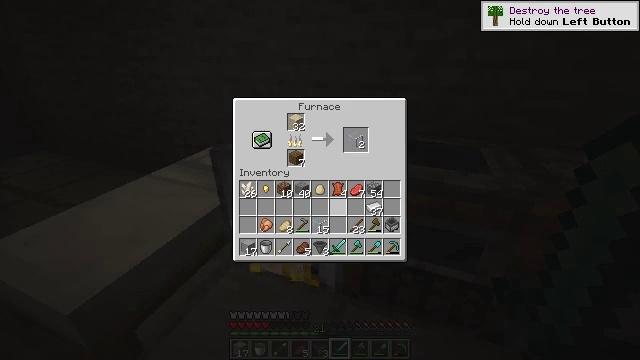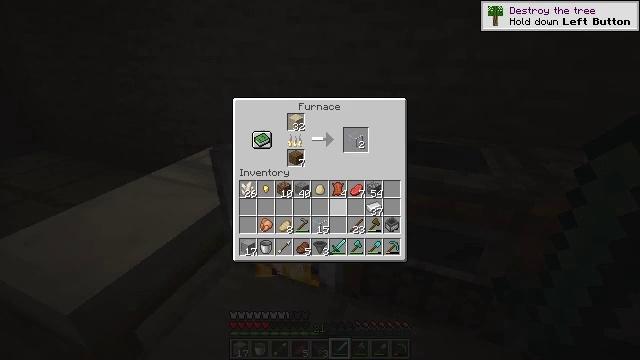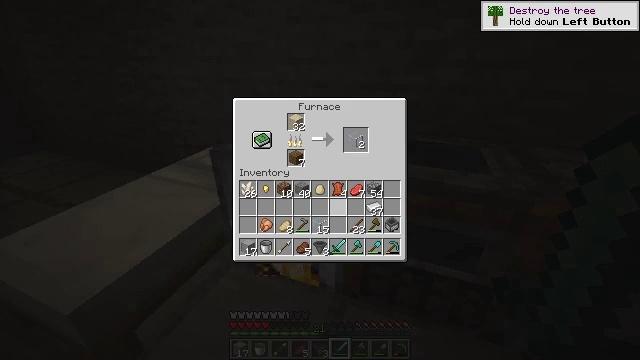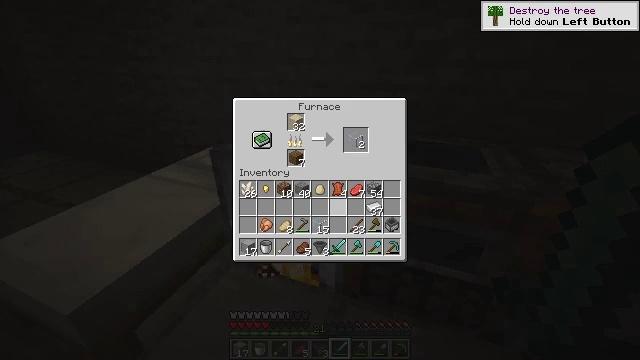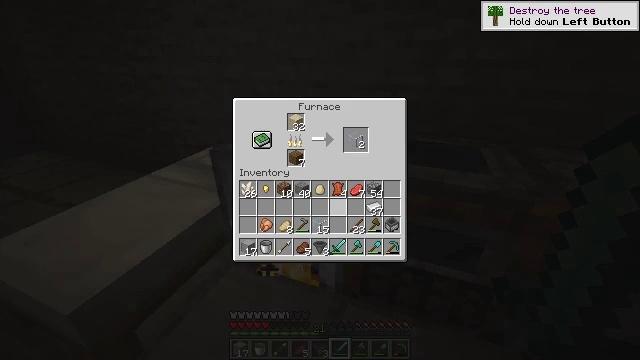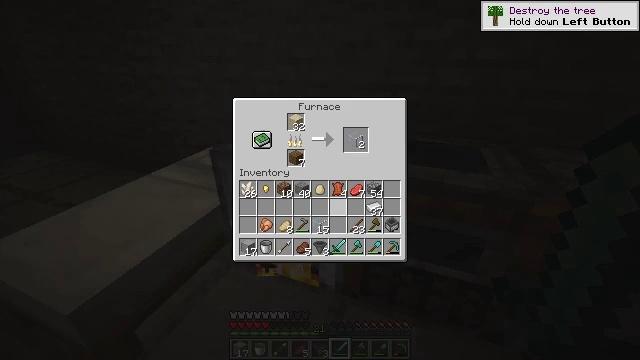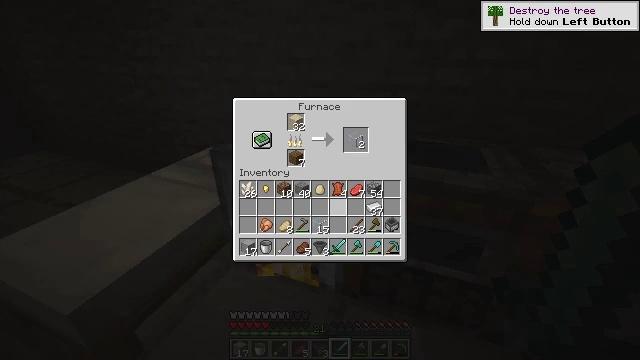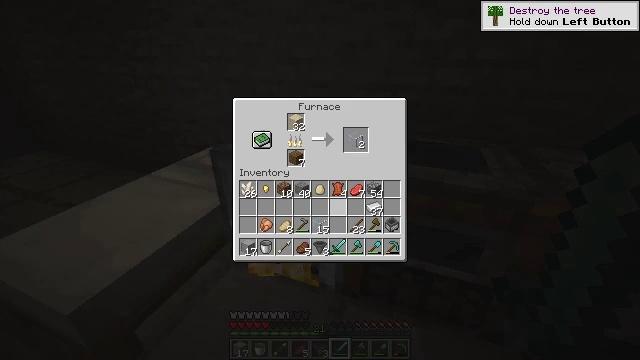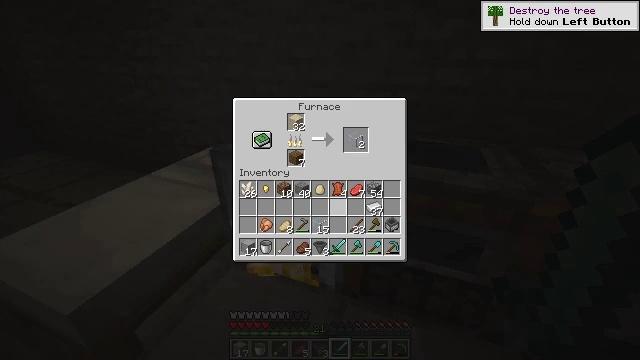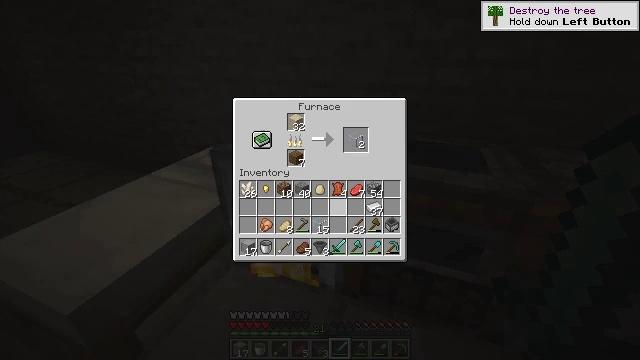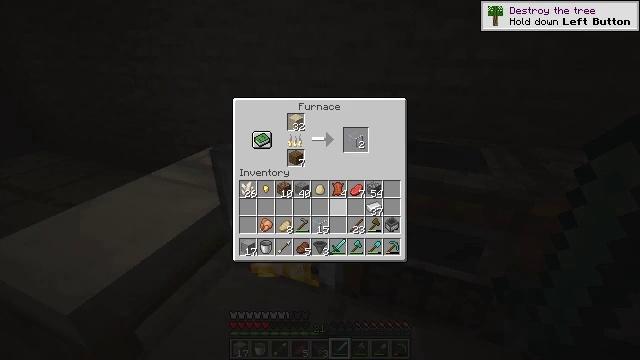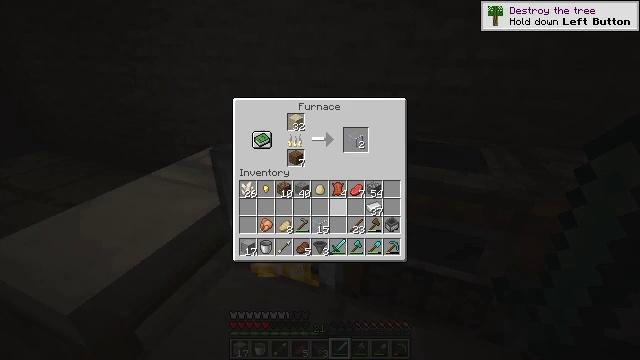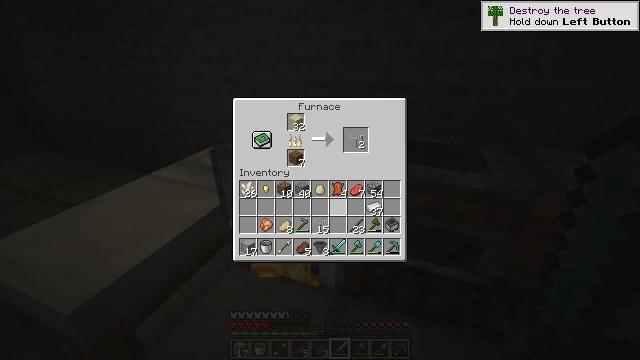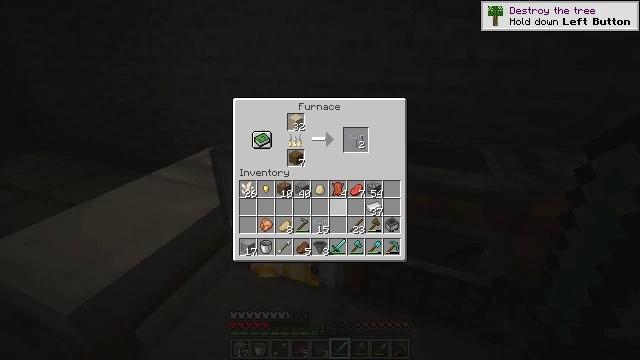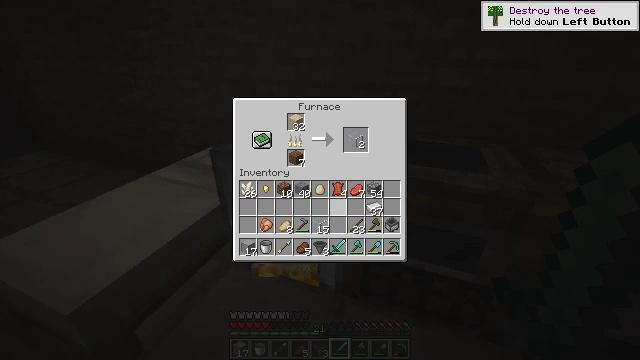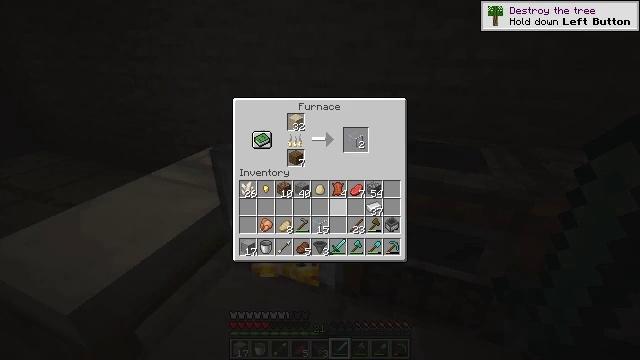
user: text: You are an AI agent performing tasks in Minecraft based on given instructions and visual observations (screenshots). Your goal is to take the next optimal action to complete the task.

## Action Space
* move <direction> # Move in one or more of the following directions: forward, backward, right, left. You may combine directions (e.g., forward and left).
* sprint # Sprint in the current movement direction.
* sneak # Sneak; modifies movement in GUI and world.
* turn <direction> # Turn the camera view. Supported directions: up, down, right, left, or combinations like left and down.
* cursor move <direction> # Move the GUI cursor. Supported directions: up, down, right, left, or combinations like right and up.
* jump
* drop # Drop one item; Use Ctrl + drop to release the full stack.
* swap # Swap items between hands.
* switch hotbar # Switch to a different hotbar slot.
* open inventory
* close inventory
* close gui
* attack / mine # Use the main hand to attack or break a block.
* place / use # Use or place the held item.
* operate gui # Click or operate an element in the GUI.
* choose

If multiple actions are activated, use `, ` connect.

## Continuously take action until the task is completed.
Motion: motion action
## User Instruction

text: Harvest the large fern for decoration.
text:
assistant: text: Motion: no_op
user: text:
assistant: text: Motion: no_op
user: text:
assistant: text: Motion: no_op
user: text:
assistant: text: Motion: no_op
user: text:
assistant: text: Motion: no_op
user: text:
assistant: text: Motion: no_op
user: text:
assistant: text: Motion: no_op
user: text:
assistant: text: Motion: no_op
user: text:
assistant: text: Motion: no_op
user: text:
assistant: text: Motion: no_op
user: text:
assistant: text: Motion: no_op
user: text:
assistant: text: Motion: no_op
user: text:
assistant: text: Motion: no_op
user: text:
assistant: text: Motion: no_op
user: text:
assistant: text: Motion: no_op
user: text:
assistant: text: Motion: no_op
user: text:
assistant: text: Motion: no_op
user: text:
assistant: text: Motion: no_op
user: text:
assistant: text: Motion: no_op
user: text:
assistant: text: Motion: no_op
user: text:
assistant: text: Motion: no_op
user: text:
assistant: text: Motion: no_op
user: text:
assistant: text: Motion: no_op
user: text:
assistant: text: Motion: no_op
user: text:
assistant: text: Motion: no_op
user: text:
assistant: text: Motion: no_op
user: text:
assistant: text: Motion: no_op
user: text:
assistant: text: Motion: no_op
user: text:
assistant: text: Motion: no_op
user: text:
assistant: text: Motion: no_op